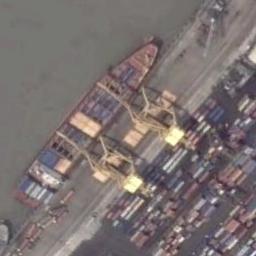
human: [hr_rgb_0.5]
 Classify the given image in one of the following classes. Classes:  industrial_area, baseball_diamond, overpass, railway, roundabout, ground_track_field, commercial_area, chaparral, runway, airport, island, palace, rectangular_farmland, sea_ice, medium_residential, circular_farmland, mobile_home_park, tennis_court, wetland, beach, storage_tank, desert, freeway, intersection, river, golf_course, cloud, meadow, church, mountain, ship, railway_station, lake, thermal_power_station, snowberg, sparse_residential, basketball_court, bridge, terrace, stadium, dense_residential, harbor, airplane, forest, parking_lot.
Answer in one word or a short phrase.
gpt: ship